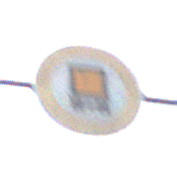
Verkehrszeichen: VerbotKennzeichnungspflichtigeKraftfahrzeugeGefaehrlicheGueter
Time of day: MorningAfternoon
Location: Outdoor (RoadRail)
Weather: PartlyCloudy
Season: NotSpecified
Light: Natural